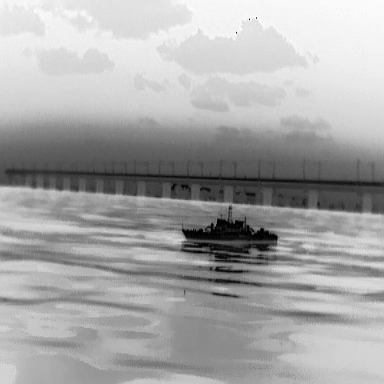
There is a warship in the infrared image.